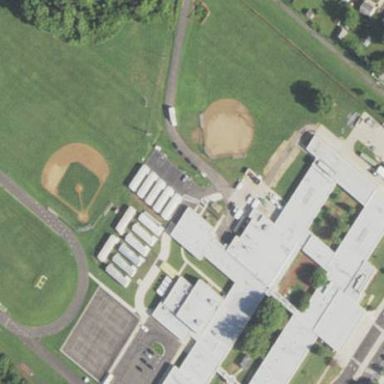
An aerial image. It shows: School.